Field crop: maize
Growth stage: 2
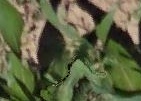
Species: maize